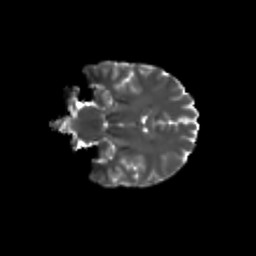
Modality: T2w
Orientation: coronal
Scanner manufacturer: siemens
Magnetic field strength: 3 T
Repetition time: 9.2 s
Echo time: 0.084 s